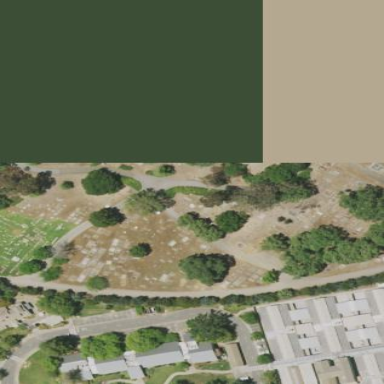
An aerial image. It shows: Cemetery with graves.